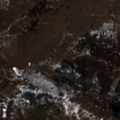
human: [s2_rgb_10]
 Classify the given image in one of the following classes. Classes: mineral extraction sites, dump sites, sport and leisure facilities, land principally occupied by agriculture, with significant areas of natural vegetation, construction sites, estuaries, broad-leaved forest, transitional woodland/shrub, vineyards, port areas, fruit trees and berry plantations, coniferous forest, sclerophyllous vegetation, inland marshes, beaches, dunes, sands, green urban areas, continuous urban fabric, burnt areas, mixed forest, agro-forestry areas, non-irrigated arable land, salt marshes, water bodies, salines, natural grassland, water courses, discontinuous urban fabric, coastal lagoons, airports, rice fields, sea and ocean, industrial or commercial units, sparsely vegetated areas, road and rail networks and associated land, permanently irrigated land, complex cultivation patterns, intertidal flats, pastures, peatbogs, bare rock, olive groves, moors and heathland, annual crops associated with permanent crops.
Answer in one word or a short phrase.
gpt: land principally occupied by agriculture, with significant areas of natural vegetation, broad-leaved forest, natural grassland, transitional woodland/shrub